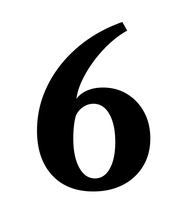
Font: LibreCaslonText_Bold